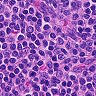
Metastatic tissue present: no